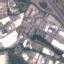
Land use / land cover: Industrial